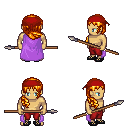
a pixel art fantasy rpg character, male body template, human, tanned skin, lavender cape, red pants, light blonde right-swept hairstyle, red bandana, ghillies, spear, four views (front, back, left, right), 2x2 character sprite sheet, small pixel art, hard edges, no anti-aliasing